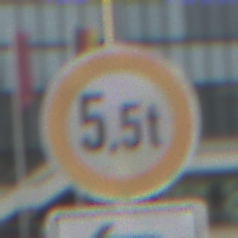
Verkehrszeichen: TatsaechlicheMasse
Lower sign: RichtungsangabeDurchPfeile2
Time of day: SunriseSunset
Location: Outdoor (Urban)
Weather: PartlyCloudy
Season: NotSpecified
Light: Natural